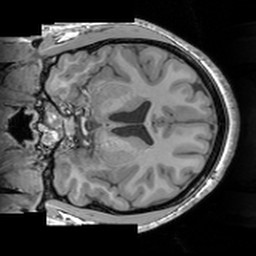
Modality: T1w
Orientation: coronal
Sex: female
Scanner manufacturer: siemens
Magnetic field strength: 3 T
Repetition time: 1.63 s
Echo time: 0.00311 s